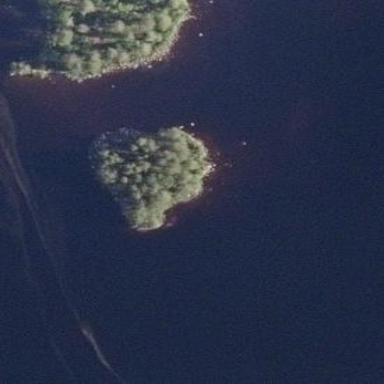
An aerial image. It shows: Islet covered with woodland.